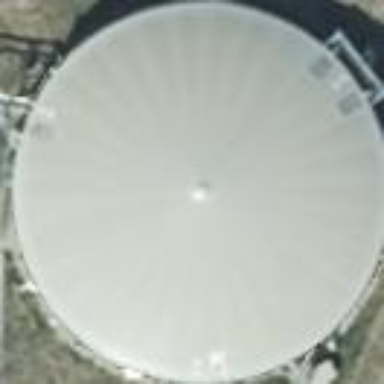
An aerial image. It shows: Grey storage tank building.